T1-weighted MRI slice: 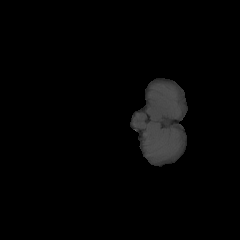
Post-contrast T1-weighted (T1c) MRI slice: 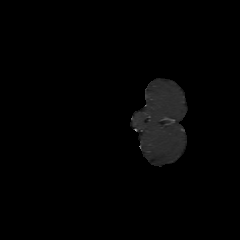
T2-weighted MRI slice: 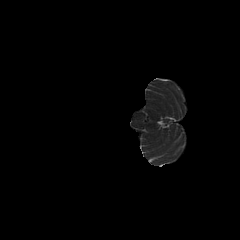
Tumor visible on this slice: no